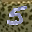
Label: 5